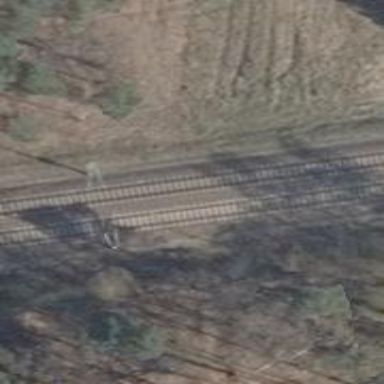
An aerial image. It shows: Railway with electrified contact lines.